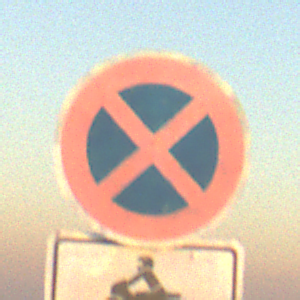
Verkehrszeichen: AbsolutesHalteverbot
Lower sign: HinweisDurchSinnbild18
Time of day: SunriseSunset
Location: Outdoor (Nature)
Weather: Clear
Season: NotSpecified
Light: Natural